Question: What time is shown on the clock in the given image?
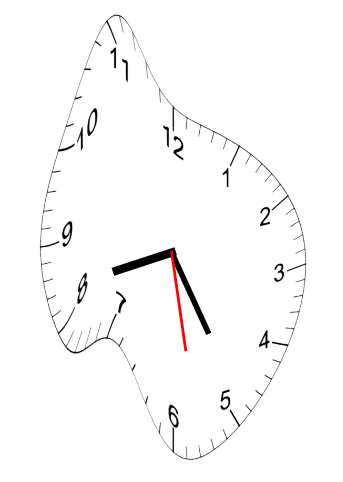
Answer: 08:24:28